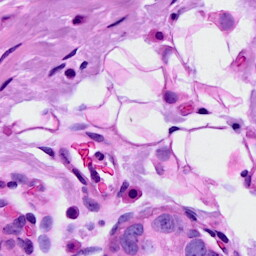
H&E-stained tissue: Breast